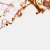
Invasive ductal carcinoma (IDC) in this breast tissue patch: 0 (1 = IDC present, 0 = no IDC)